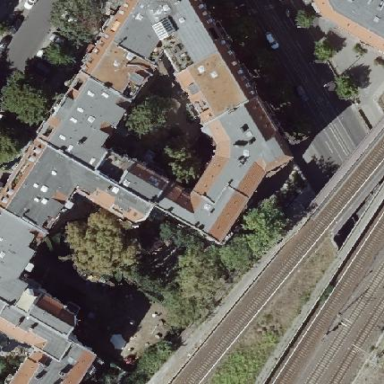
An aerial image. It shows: Residential building with distinctive double saltbox roof shape.